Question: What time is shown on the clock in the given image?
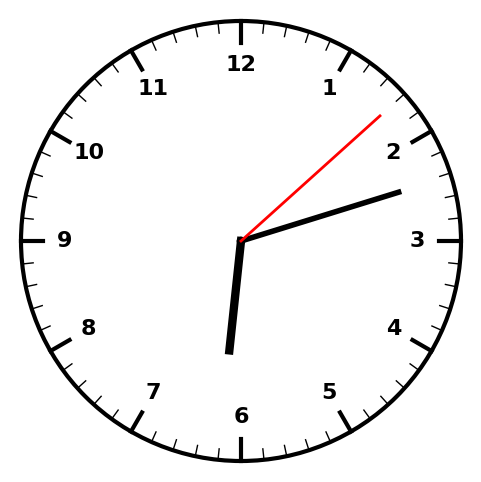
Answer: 06:12:08